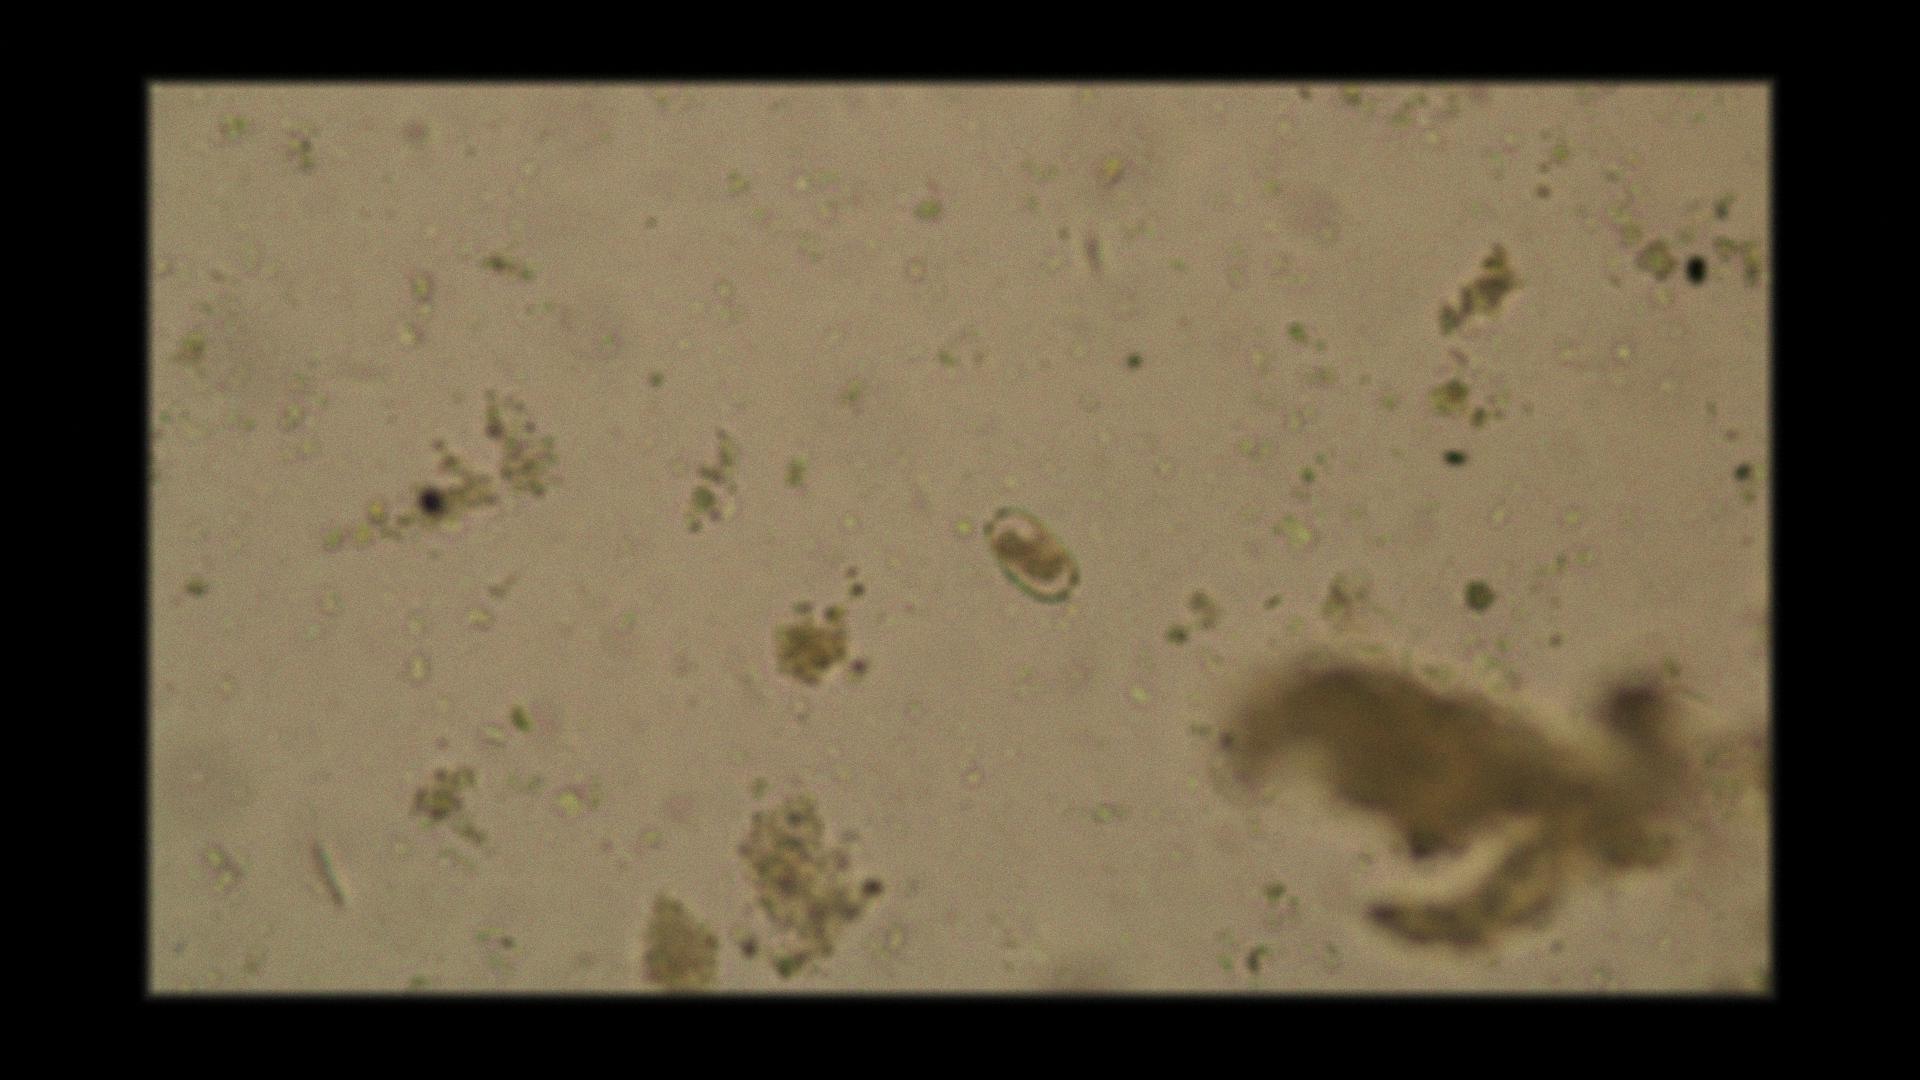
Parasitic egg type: Capillaria philippinensis